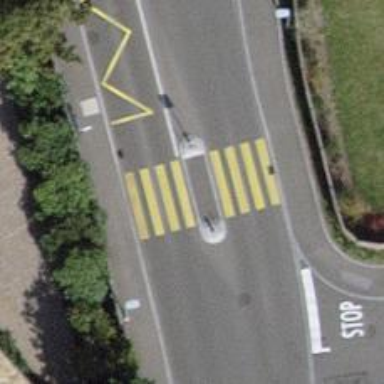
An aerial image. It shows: Uncontrolled zebra crossing with pedestrian island.